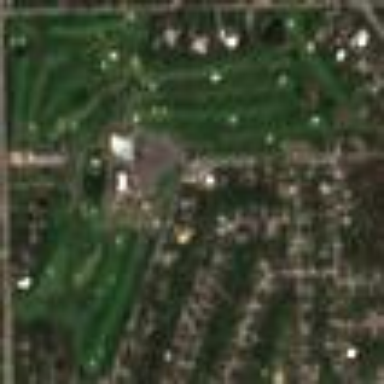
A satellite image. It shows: Golf course surrounded by greenery.